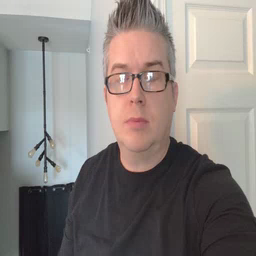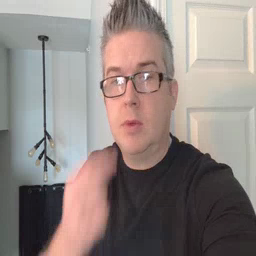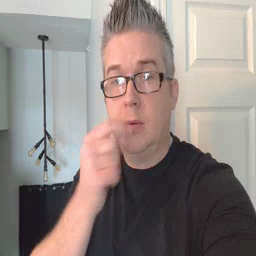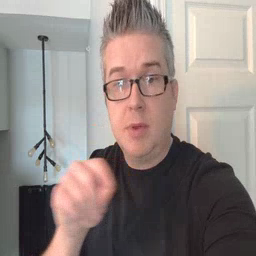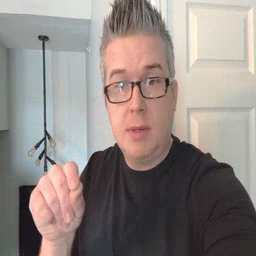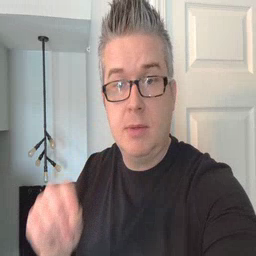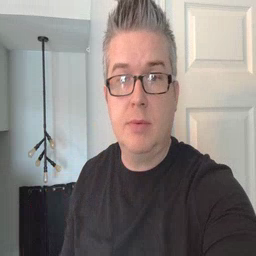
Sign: pencil